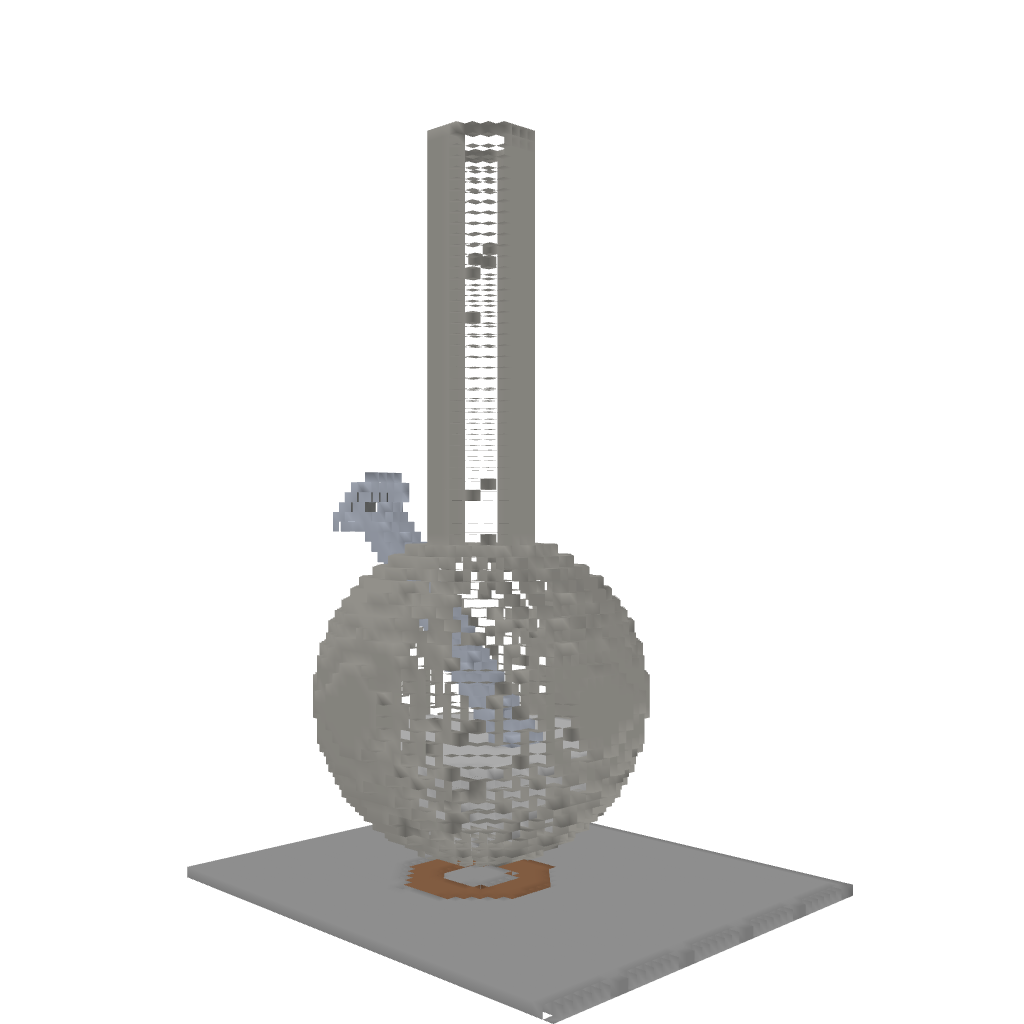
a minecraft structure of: Sly's bong